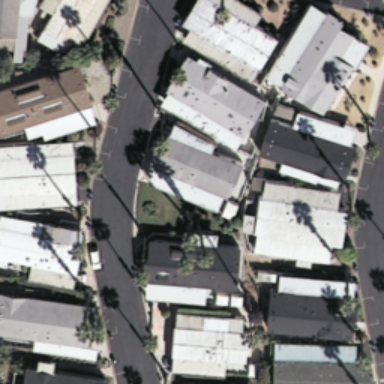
Many mobile homes arranged in lines in the mobile home park .